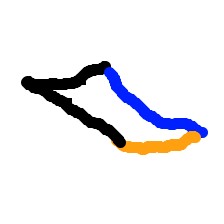
Shape: parallelogram